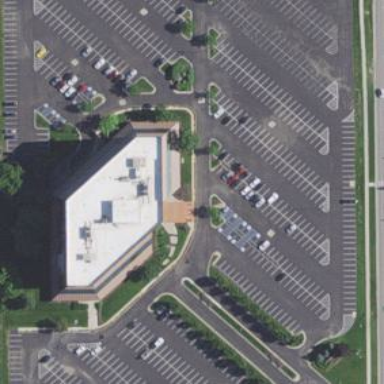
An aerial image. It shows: Office building.